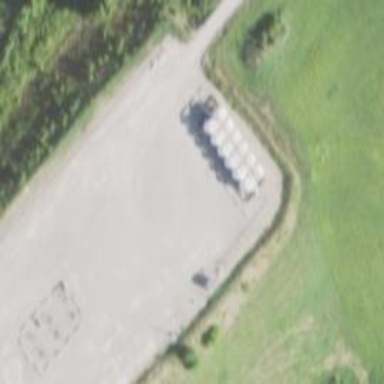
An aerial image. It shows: Storage tank with man-made structure.